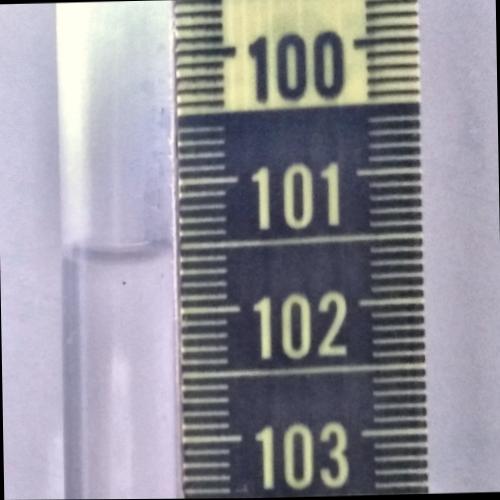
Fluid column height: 101.5 cm